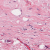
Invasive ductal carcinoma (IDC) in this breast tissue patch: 0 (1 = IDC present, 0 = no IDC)